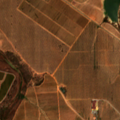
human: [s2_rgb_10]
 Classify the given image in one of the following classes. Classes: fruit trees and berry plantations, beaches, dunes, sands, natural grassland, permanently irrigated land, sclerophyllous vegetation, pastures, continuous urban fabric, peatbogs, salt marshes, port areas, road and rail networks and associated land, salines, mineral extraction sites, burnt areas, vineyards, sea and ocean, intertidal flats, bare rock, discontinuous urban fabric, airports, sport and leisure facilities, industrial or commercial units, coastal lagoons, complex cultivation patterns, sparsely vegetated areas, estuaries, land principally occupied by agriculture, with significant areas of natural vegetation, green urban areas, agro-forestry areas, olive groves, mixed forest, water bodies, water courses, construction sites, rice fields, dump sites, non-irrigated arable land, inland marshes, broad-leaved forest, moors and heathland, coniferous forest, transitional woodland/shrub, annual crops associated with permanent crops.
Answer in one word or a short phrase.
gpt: vineyards, fruit trees and berry plantations, olive groves, water bodies